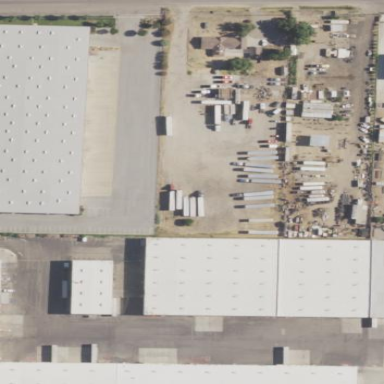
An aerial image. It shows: Industrial area.